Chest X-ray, AP view. Patient: 51 years old, sex M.
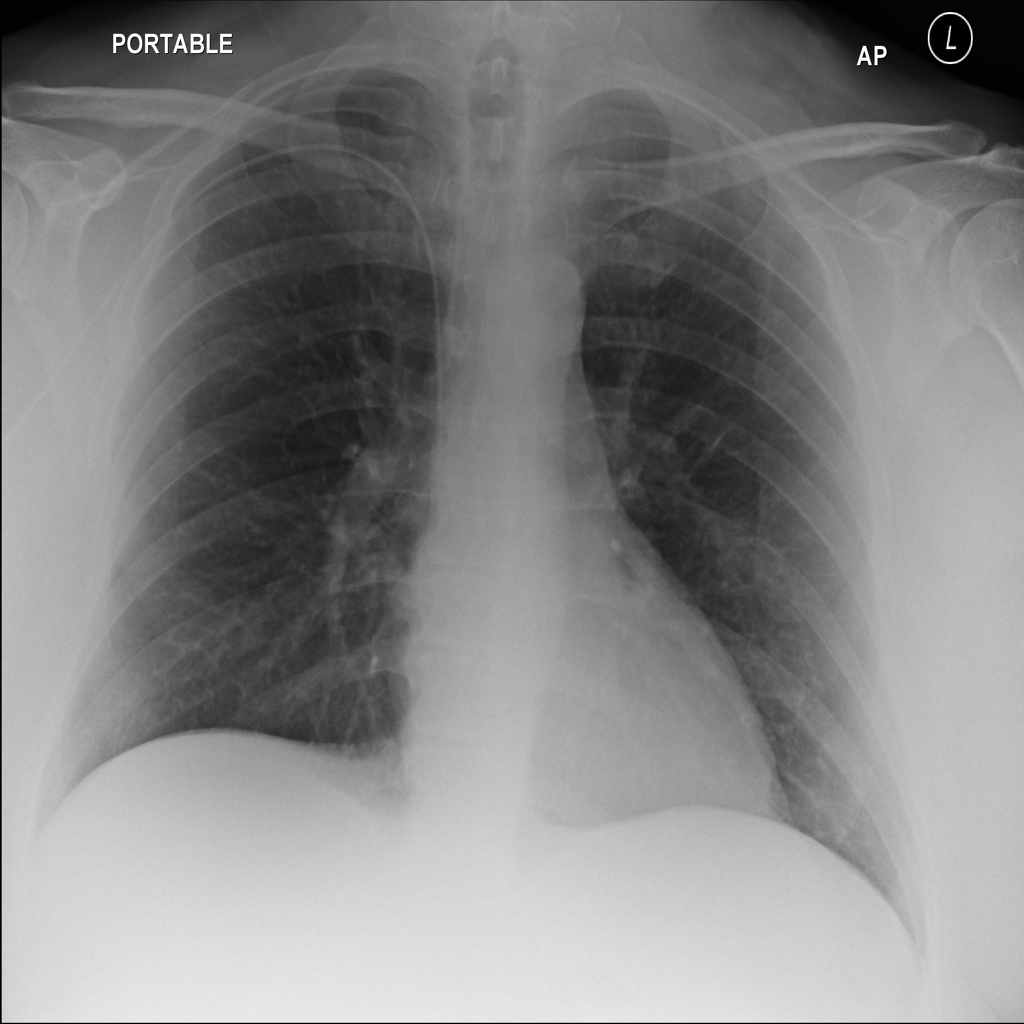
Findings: No Finding